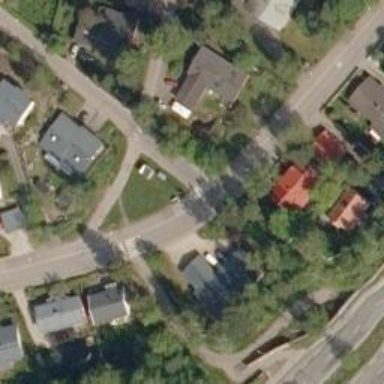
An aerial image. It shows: Asphalt cycleway with crossing.